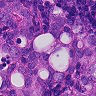
Metastatic tissue present: yes